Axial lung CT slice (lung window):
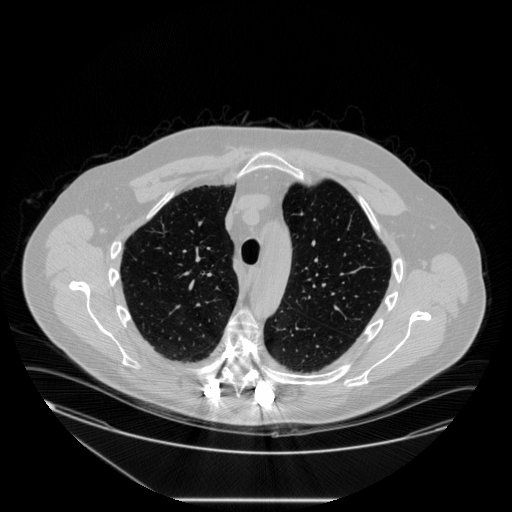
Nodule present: no